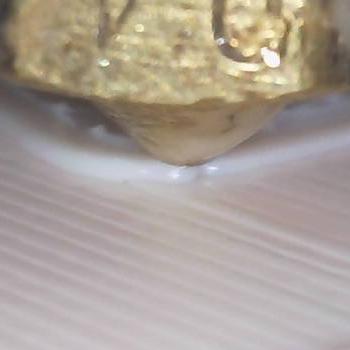
Flow rate: 283%